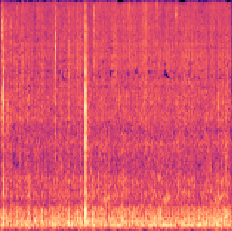
Sound class: Fire crackling